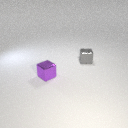
small gray metal cube to the right of small purple metal cube